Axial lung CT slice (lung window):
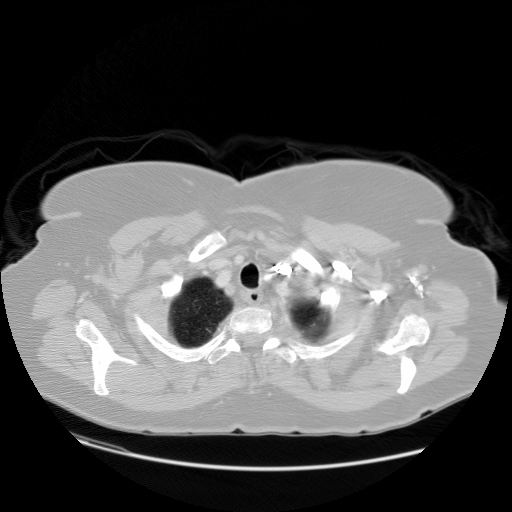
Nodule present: no